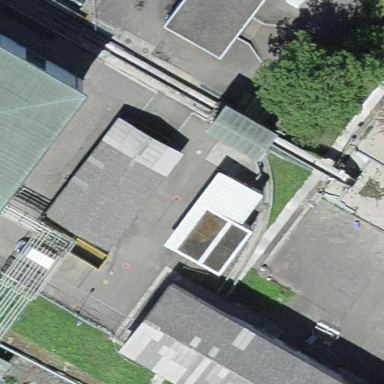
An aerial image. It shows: Industrial building.